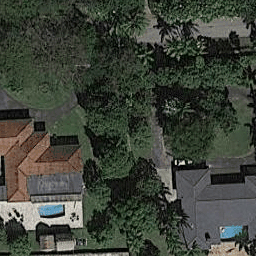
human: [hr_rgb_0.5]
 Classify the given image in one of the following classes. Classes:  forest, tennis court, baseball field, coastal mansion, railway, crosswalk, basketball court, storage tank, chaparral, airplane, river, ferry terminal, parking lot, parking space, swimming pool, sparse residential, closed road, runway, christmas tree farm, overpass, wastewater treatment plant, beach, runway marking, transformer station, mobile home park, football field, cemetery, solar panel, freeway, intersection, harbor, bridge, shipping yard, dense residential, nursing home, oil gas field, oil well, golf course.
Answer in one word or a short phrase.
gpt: sparse residential